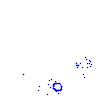
Particle: proton